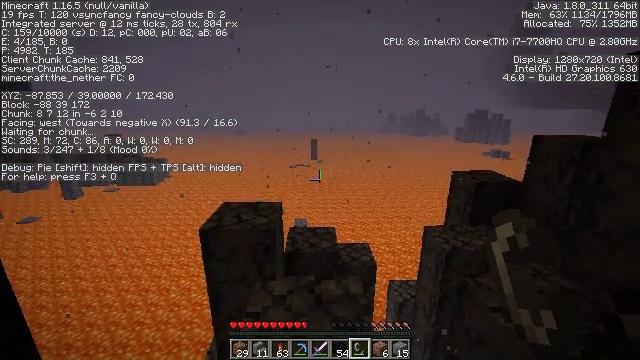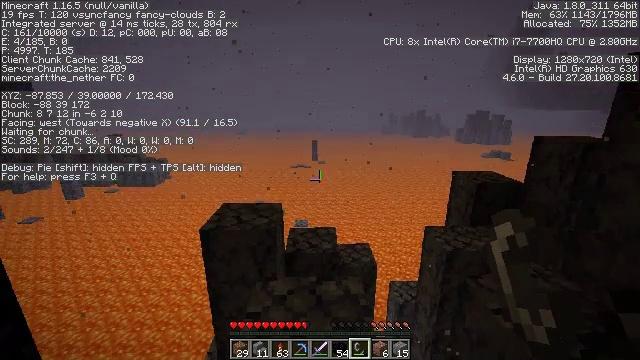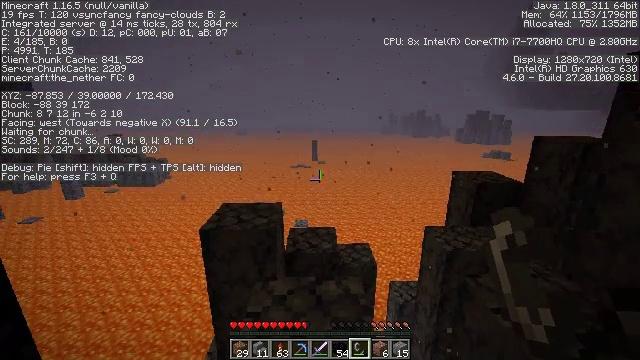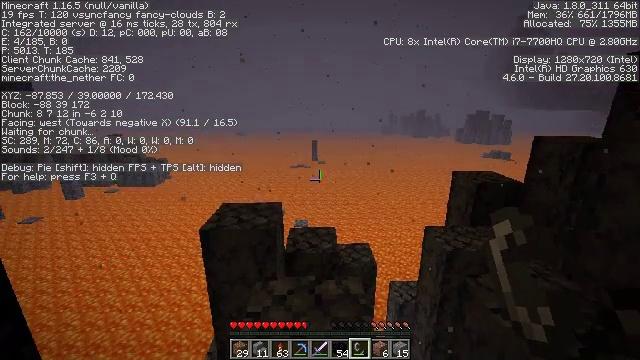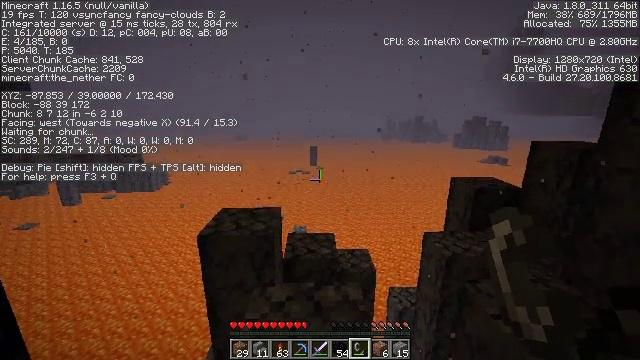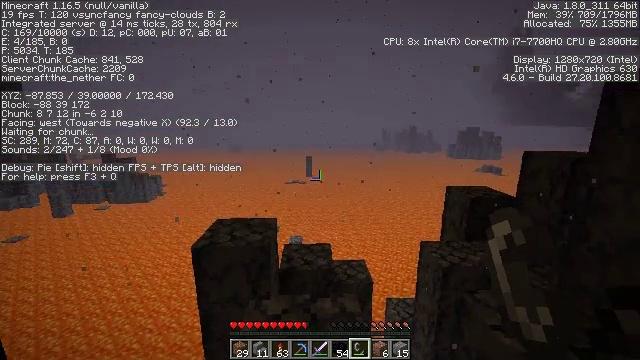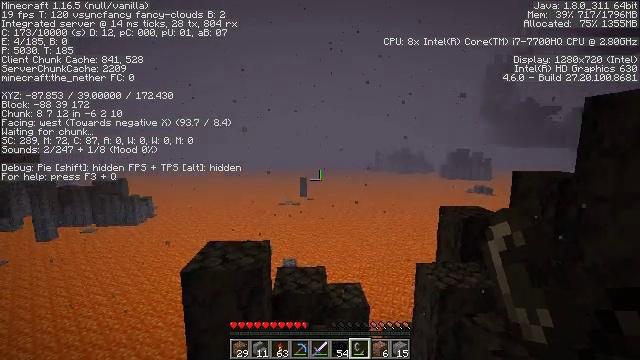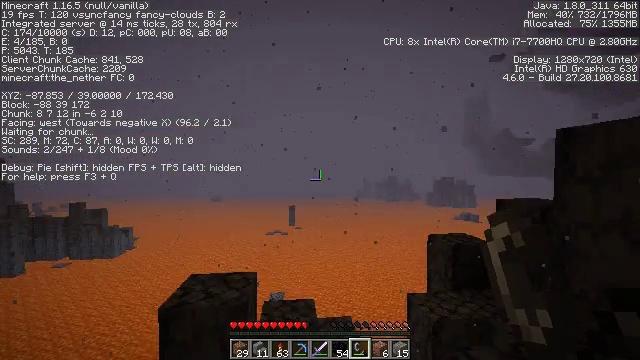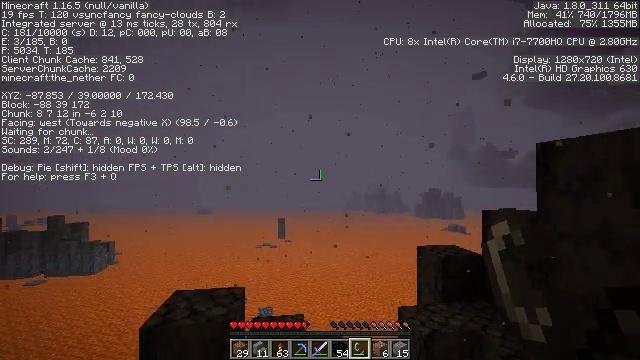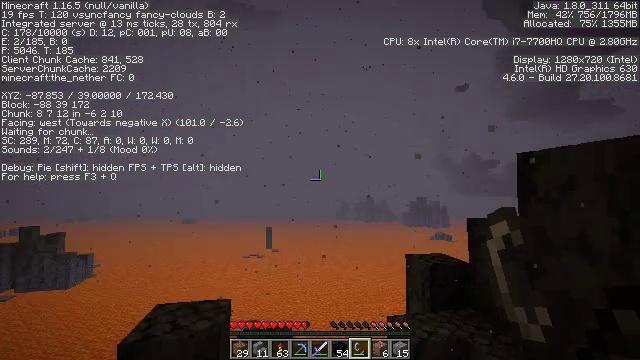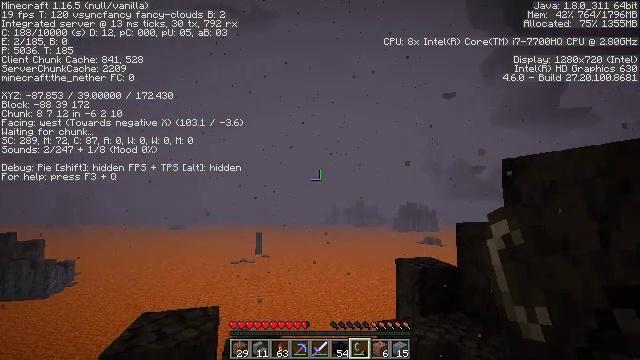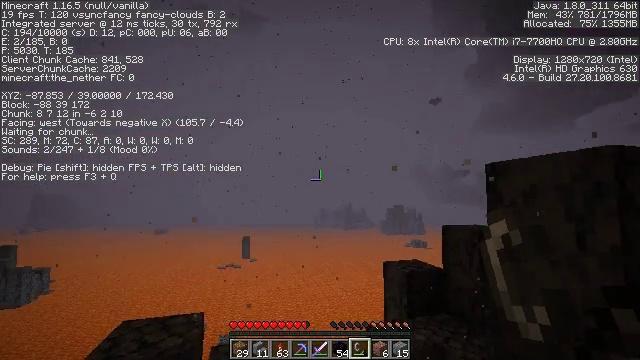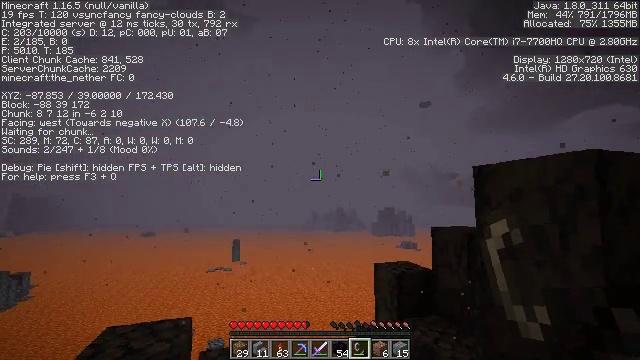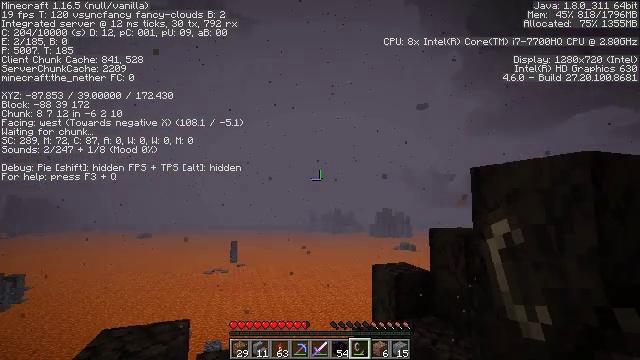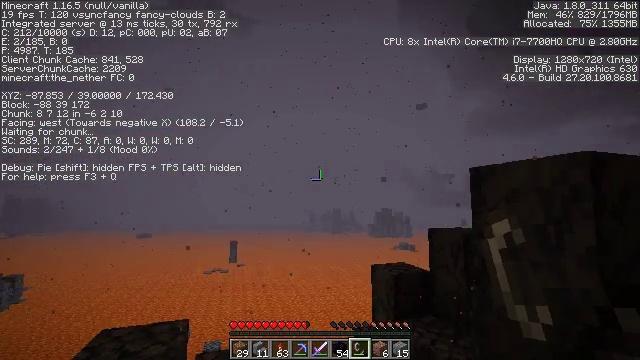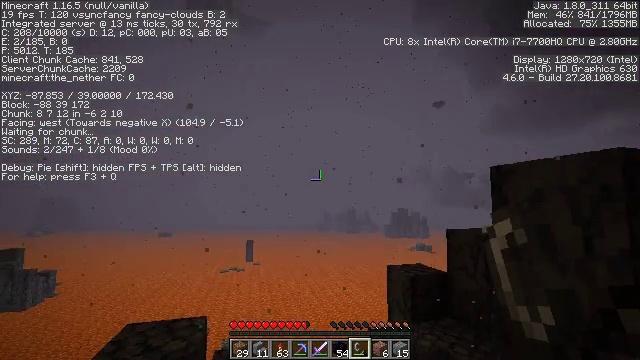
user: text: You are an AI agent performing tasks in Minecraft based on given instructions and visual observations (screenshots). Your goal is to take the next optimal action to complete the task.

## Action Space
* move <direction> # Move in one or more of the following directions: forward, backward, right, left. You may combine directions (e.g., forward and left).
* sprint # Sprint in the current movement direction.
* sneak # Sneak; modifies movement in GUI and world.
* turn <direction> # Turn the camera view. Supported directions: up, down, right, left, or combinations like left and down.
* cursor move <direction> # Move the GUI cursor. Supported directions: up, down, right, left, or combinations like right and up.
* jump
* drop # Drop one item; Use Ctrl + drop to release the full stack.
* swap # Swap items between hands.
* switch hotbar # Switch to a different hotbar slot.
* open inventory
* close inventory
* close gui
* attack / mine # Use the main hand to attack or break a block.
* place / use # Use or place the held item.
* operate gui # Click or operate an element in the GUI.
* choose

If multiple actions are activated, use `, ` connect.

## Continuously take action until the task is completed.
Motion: motion action
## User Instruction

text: Kill a magma cube.
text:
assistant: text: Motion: no_op
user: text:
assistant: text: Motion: no_op
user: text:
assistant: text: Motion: no_op
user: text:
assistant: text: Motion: turn up
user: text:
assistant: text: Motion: turn up
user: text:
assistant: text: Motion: turn right and up
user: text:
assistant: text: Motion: turn right and up
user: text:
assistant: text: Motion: turn right and up
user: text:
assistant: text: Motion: turn right and up
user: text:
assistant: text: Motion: turn right and up
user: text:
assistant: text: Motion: turn right
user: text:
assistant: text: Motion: turn right
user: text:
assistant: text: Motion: no_op
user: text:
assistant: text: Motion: no_op
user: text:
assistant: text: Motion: turn left
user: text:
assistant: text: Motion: turn left
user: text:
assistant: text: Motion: turn left
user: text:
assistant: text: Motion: turn left
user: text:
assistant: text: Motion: turn left
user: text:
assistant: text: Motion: turn left and down
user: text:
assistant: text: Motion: turn left and down
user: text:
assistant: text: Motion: turn left and down
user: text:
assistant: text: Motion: turn left and down
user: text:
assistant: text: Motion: no_op
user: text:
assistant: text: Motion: no_op
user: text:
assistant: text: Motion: no_op
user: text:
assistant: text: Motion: no_op
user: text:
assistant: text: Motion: turn left and down
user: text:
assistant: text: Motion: turn left and down
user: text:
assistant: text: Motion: turn left